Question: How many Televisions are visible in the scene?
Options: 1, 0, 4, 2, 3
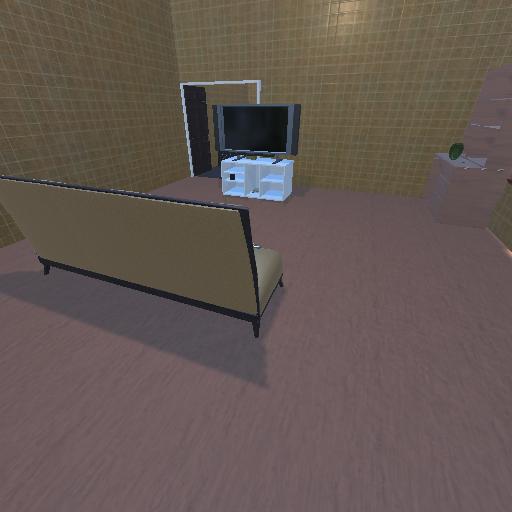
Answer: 1